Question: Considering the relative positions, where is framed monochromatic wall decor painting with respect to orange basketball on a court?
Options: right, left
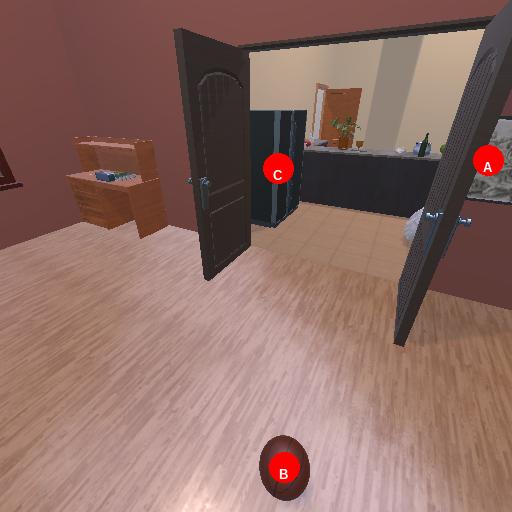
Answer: right